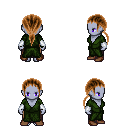
a pixel art fantasy rpg character, female body template, dark elf, purple skin, green robe, robe skirt, brown ponytail hairstyle, white cloth bracers, brown shoes, four views (front, back, left, right), 2x2 character sprite sheet, small pixel art, hard edges, no anti-aliasing